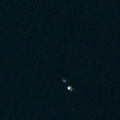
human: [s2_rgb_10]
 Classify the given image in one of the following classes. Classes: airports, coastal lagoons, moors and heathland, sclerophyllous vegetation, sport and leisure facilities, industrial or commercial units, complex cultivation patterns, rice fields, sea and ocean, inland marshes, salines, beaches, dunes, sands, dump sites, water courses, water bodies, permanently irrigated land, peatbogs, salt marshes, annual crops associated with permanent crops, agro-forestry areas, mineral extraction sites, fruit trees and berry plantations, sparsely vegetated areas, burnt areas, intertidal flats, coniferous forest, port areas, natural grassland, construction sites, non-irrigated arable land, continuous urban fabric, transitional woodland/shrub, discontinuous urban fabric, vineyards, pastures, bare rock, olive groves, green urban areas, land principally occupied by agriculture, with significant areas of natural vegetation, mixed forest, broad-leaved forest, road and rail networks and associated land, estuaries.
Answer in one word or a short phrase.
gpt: sea and ocean